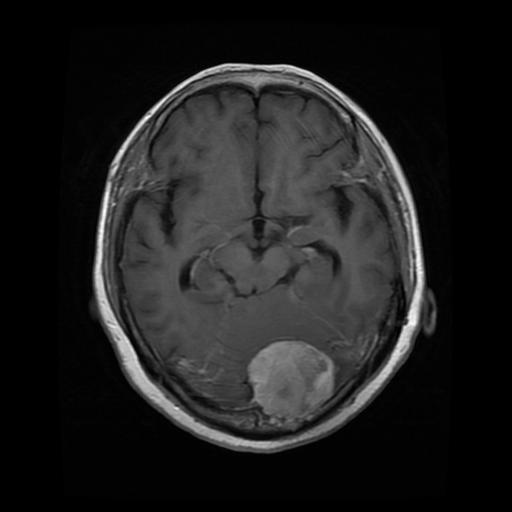
Label: meningioma